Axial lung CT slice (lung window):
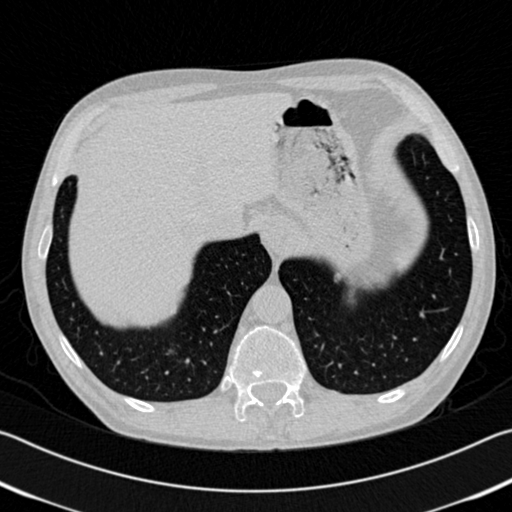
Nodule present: no